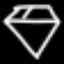
Label: diamond